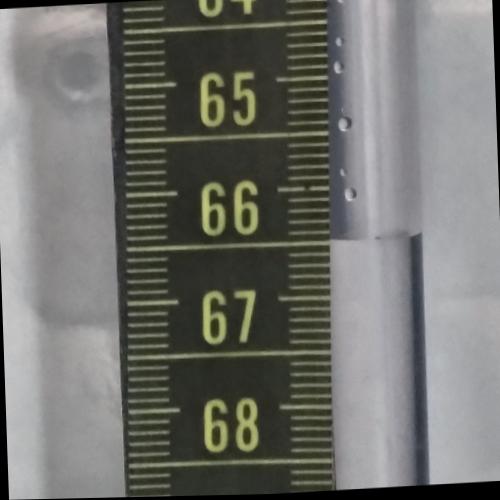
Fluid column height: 66.5 cm